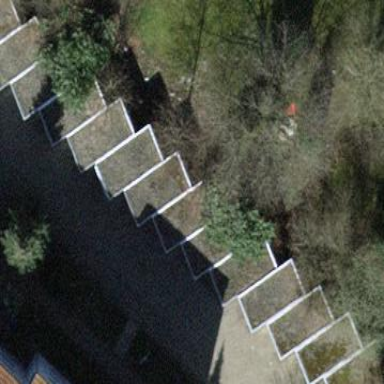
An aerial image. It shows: Group of garages.